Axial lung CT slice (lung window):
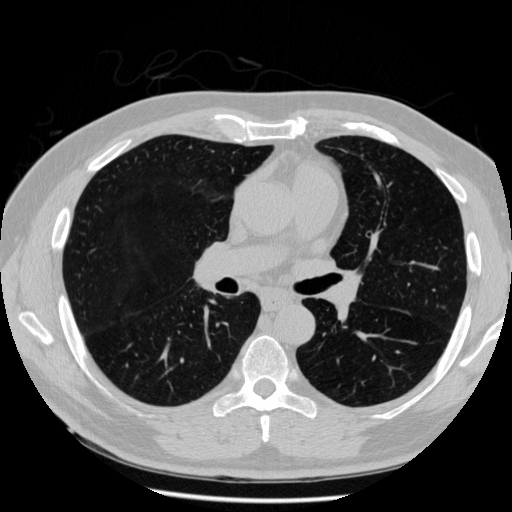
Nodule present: no